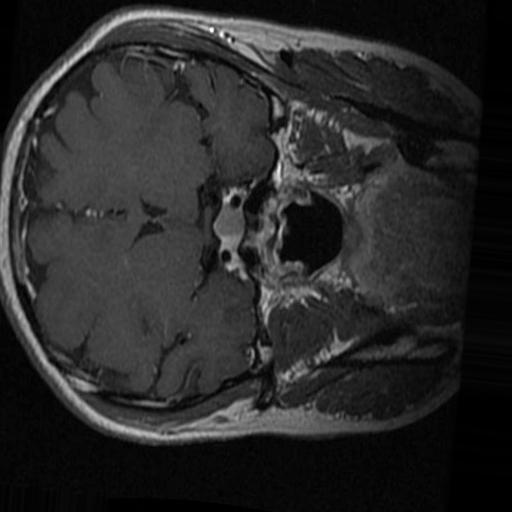
Label: brain_tumor